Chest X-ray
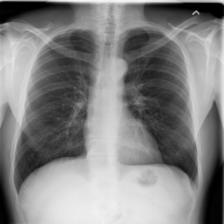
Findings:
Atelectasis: negative
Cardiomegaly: negative
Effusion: negative
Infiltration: negative
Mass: negative
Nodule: negative
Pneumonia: negative
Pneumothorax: negative
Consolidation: negative
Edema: negative
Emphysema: negative
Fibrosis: negative
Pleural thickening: negative
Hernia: negative